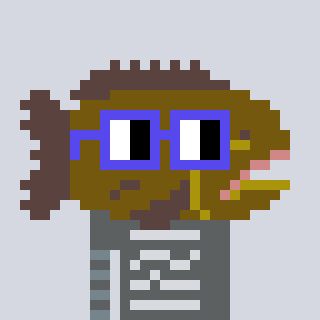
a pixel art character with square blue glasses, a grouper-shaped head and a foggrey-colored body on a cool background